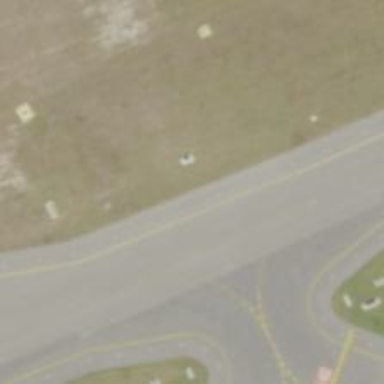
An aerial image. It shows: Image of taxiway at airport.